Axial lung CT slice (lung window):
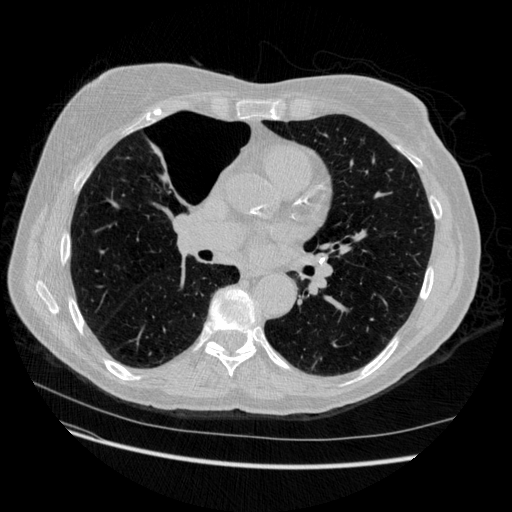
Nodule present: no